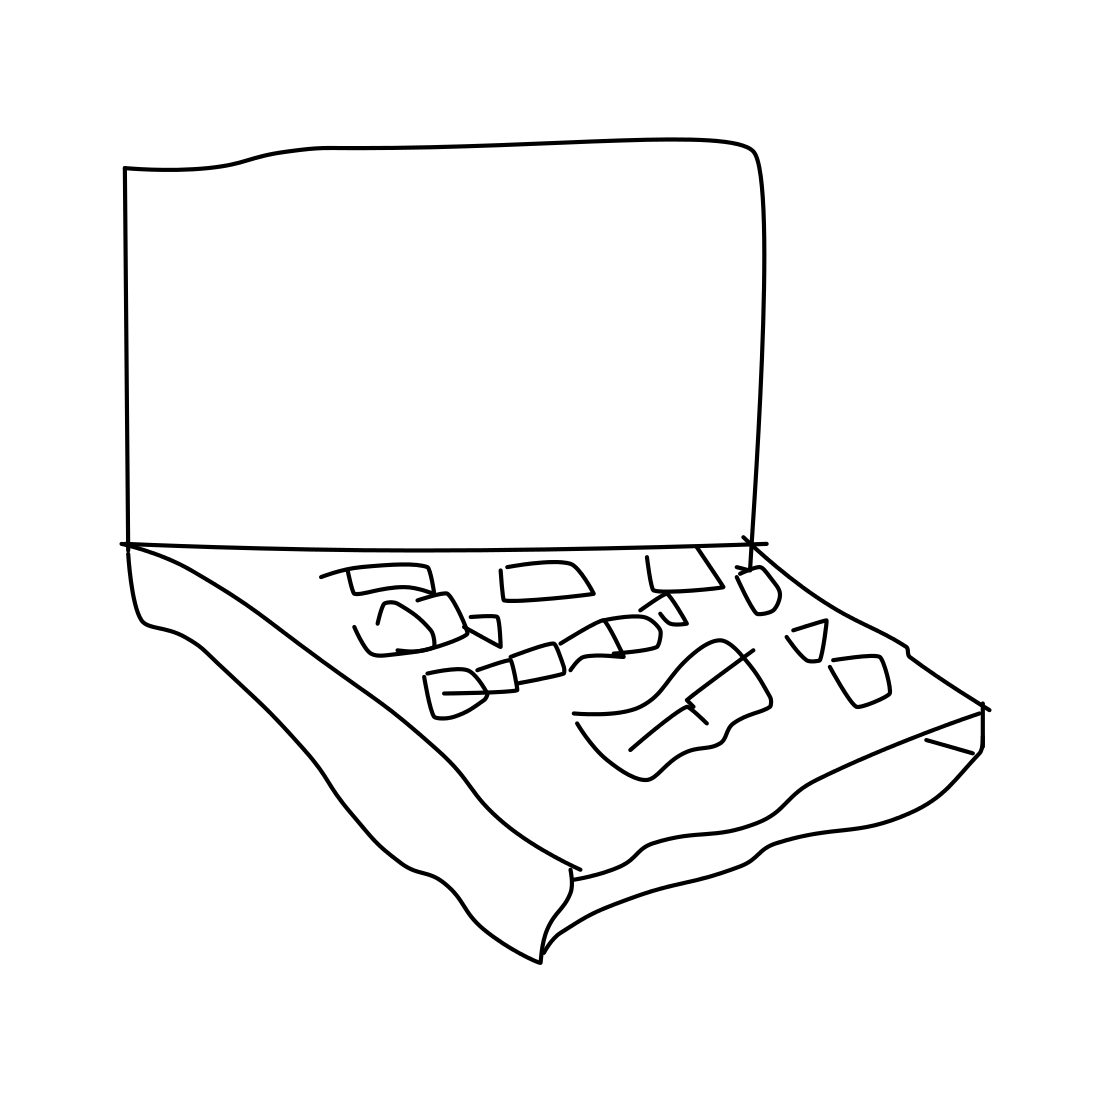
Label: laptop